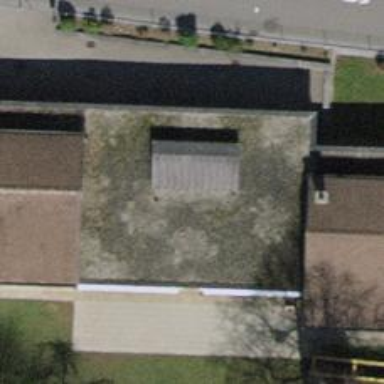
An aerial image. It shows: Kindergarten.